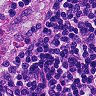
Metastatic tissue present: no